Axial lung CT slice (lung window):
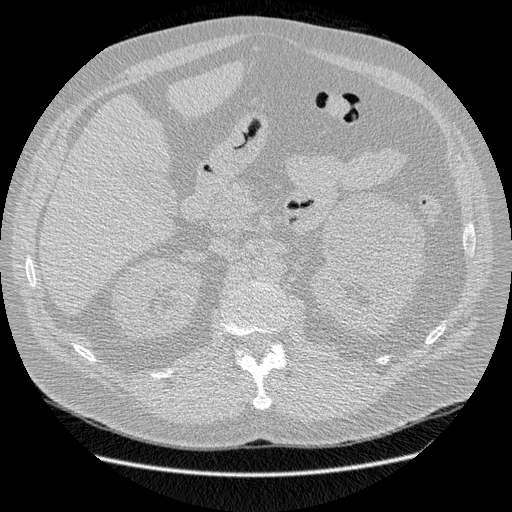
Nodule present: no